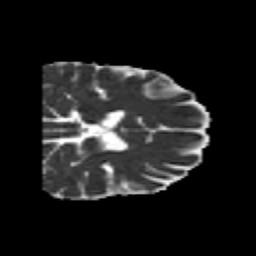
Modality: MD
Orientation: coronal
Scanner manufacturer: siemens
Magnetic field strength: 3 T
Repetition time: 6.8 s
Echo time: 0.093 s